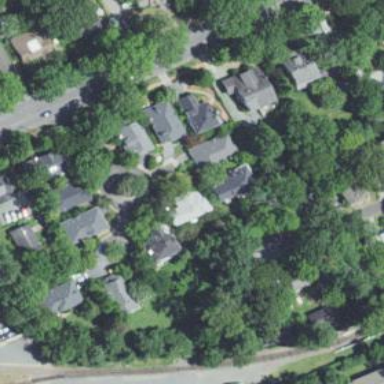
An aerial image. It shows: Residential area within neighborhood.